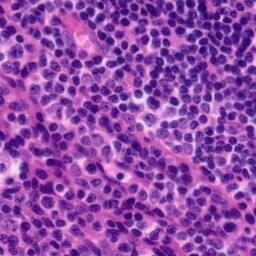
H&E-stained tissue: Tonsil